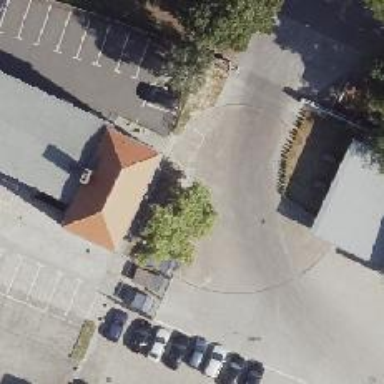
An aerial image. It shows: Assembly point for emergencies.